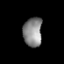
Tissue: prostate
Cell type: B cells
Senescence score: 0.2937
Nuclear area (px): 542
Mean DAPI intensity: 136.511